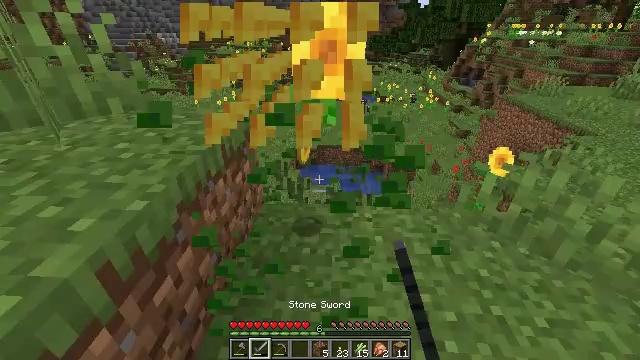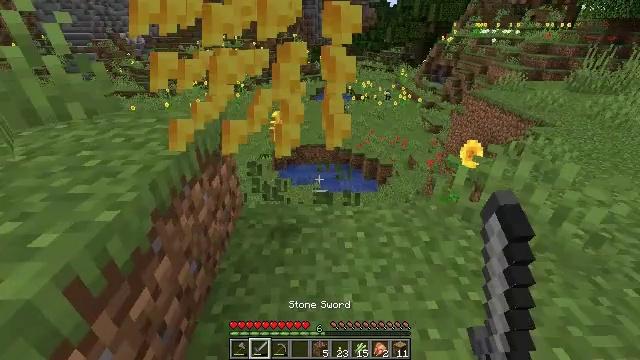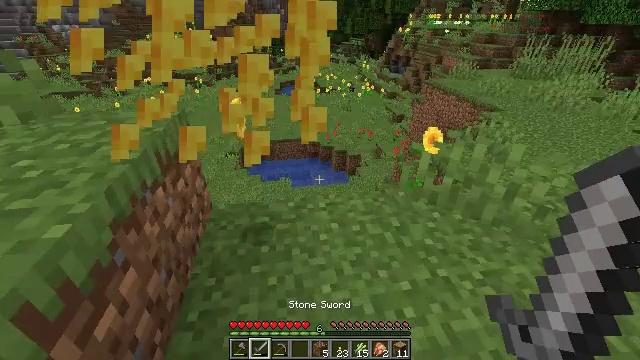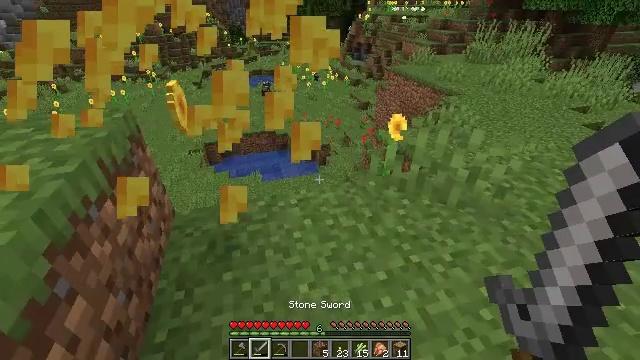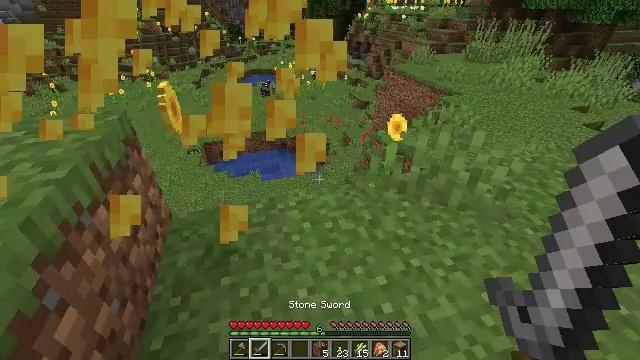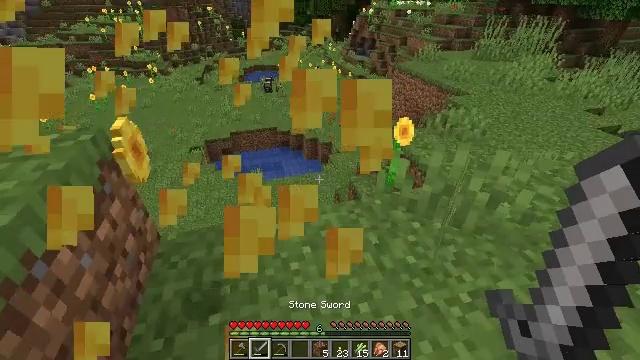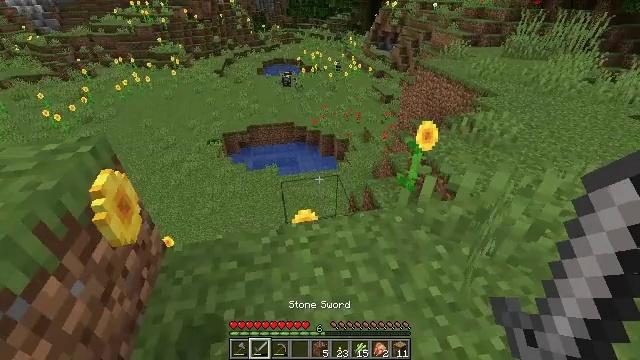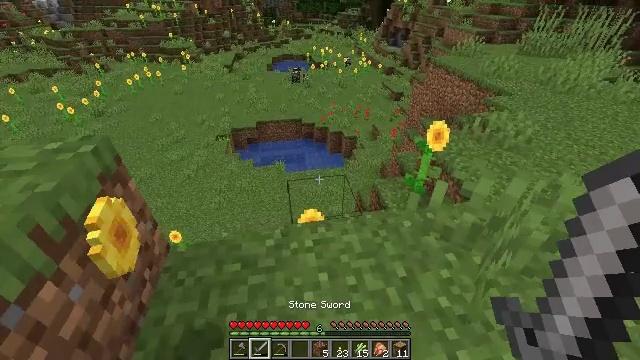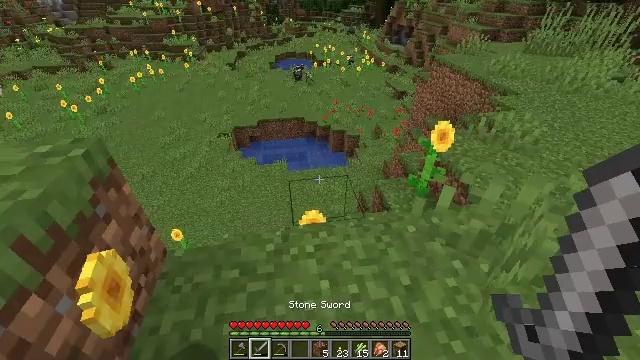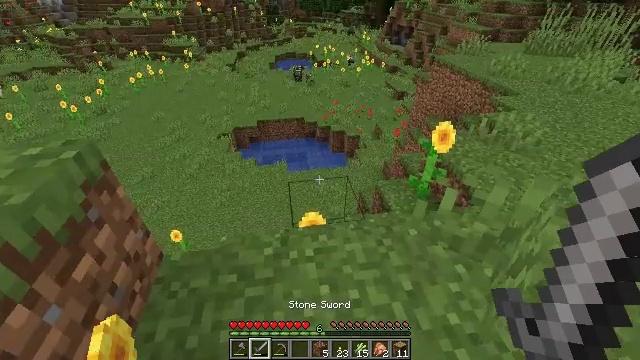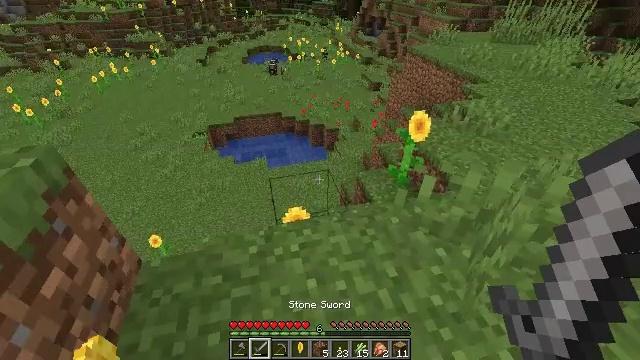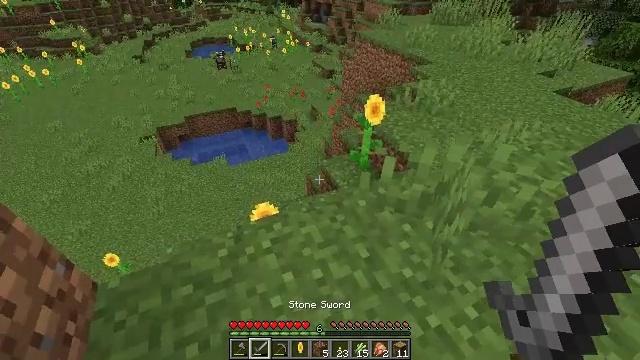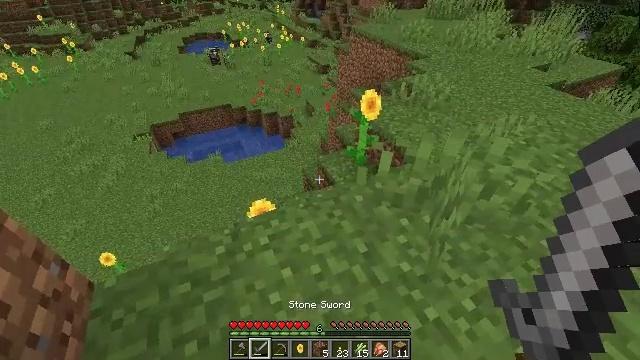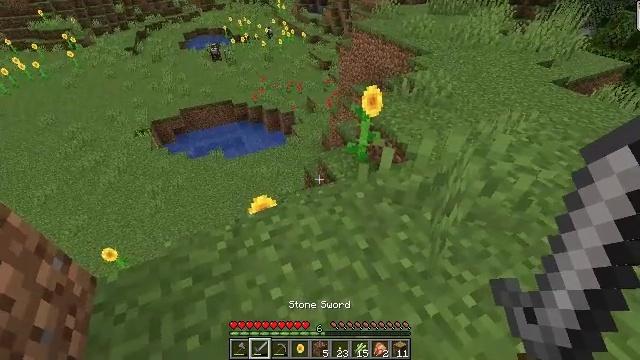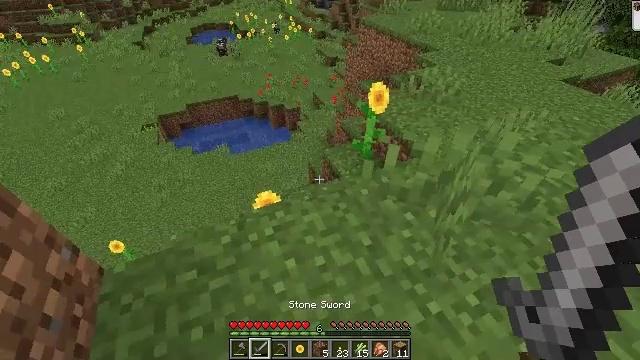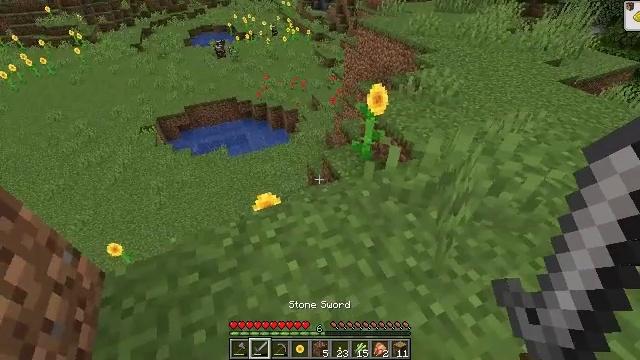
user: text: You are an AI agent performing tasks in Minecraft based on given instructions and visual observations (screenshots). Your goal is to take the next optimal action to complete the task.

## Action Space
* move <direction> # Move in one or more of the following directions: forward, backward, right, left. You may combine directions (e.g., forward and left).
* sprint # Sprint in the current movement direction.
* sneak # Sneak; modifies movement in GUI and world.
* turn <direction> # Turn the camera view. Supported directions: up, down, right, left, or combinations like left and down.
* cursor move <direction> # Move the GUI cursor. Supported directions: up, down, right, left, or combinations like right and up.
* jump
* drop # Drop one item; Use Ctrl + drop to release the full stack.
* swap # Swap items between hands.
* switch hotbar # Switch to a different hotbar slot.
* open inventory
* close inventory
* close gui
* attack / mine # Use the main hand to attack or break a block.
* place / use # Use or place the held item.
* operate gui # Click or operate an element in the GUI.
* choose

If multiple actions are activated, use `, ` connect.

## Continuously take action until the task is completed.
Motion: motion action
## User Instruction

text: Retrieve sunflower in your inventory.
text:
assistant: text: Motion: turn right
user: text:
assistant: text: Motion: turn right and down
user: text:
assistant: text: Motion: move forward, turn right and down
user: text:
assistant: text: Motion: move forward
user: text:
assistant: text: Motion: move forward
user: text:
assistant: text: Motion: move forward, turn left and down
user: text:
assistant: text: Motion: turn left
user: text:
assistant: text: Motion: no_op
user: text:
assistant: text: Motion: no_op
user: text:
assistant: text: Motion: turn right and down
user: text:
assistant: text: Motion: turn right and down
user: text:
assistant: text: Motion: turn right
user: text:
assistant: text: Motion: no_op
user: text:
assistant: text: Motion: turn left
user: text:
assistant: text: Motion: move left
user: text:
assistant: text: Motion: move left, turn right and up
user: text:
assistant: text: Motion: move left, turn right and up
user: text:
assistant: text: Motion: move forward, turn right
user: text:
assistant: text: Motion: move forward, turn right
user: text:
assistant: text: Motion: move forward, turn right
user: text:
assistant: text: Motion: turn right, attack / mine
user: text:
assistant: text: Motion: attack / mine
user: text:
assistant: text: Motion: attack / mine
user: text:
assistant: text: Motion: no_op
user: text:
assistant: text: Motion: no_op
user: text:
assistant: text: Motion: no_op
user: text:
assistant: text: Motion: no_op
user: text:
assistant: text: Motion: no_op
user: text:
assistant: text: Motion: no_op
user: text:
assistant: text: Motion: move forward, attack / mine